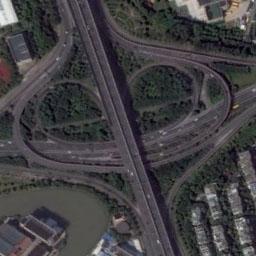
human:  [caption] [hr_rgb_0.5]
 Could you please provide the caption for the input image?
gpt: The clover-leaf overpasses in the city and a lake is next to the overpass .

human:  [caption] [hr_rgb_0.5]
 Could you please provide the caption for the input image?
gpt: The perimeter of the overpasses is completely covered by vegetation .

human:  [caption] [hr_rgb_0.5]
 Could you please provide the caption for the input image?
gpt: There are numerous trees and buildings beside the overpass .

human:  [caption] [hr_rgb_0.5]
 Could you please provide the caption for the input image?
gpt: The overpass is next to some houses and trees .

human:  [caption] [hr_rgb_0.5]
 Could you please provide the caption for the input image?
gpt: There are many green trees around the overpass .